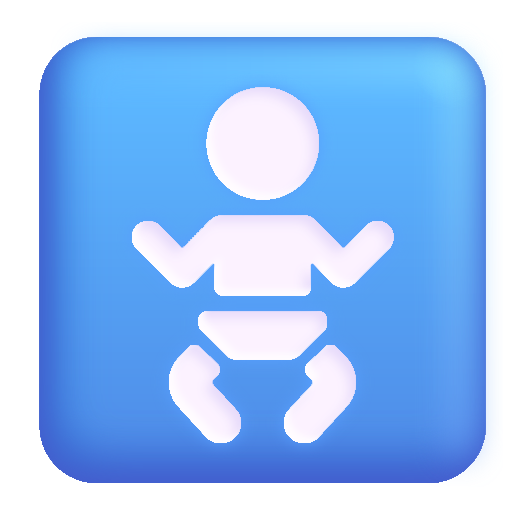
baby symbol color